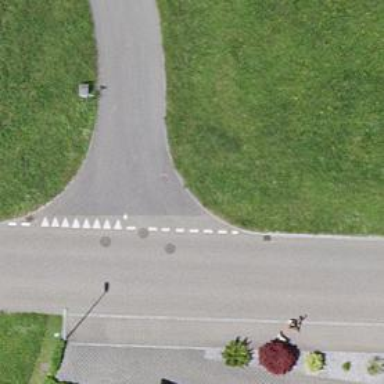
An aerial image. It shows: Road with "give way" sign.